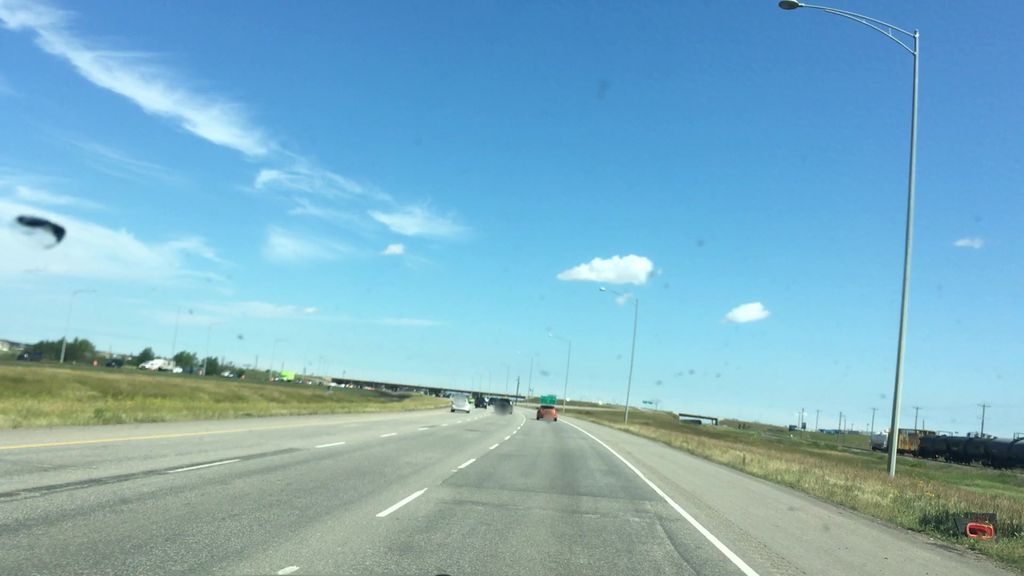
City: edmonton